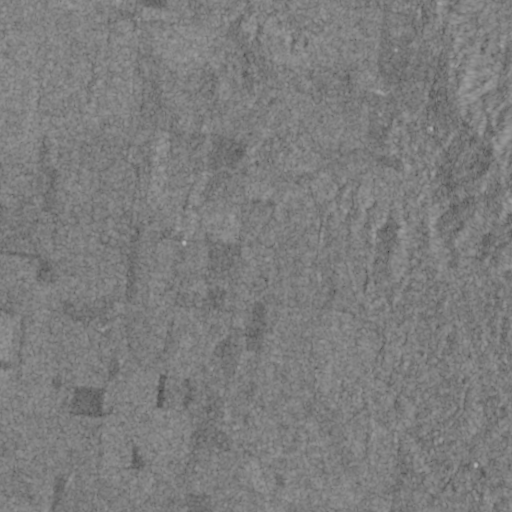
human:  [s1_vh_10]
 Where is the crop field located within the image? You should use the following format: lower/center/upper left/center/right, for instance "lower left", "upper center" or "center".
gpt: The crop field is located in the upper left of the image.
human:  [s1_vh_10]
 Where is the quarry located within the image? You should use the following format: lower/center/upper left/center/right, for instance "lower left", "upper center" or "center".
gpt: The quarry is located in the lower right of the image.
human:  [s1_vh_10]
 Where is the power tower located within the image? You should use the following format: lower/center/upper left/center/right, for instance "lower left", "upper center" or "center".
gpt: There is no power tower in the image.

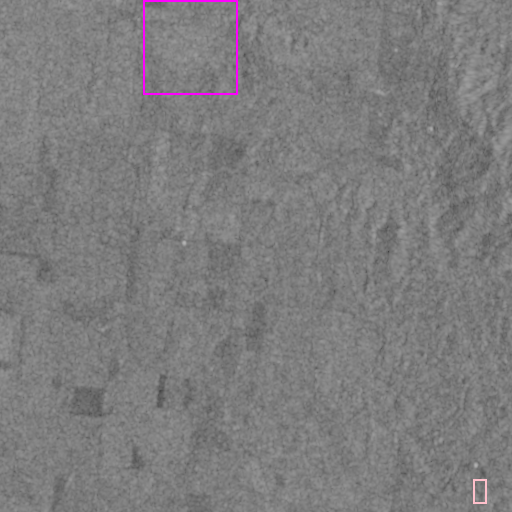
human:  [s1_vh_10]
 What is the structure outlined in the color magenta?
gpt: The structure outlined in magenta is a crop field.
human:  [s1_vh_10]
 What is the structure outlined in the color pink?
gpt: The structure outlined in pink is a quarry.
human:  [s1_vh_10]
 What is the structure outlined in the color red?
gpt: There is no red outline.